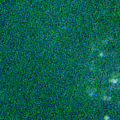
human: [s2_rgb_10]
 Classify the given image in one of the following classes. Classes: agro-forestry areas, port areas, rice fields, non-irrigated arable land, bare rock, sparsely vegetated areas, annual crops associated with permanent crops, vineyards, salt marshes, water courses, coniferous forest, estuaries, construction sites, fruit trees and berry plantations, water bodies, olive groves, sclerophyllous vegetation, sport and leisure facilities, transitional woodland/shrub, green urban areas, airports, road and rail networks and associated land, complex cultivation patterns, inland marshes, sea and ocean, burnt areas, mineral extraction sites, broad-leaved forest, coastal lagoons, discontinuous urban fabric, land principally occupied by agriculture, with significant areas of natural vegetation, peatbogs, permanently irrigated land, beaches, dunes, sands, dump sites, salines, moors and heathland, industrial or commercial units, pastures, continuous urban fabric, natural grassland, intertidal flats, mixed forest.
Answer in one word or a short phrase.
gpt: sea and ocean